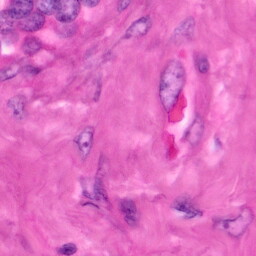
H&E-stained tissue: Pancreatic